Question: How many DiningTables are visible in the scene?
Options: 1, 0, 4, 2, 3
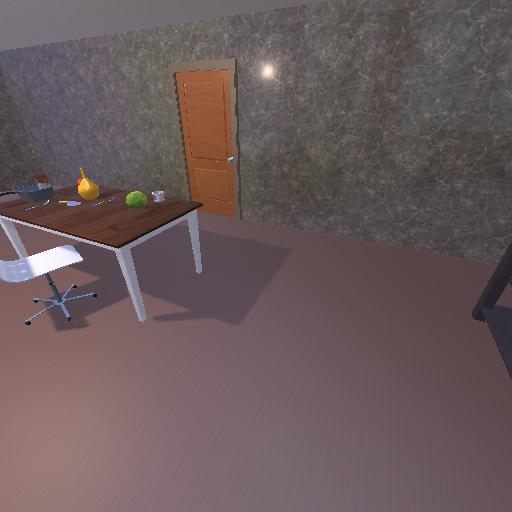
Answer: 1